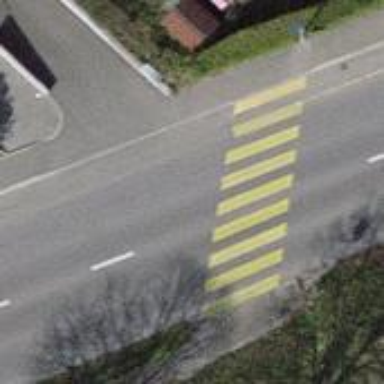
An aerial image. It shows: Uncontrolled road crossing.